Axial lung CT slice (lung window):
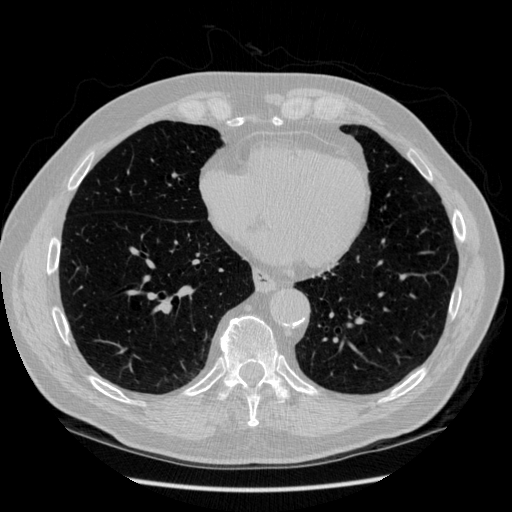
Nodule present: no